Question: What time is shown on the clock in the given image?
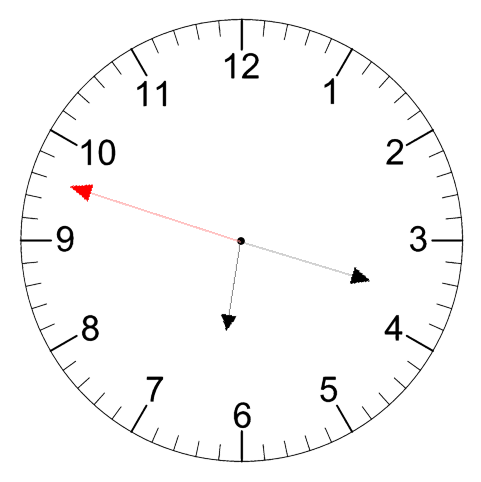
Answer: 06:17:48